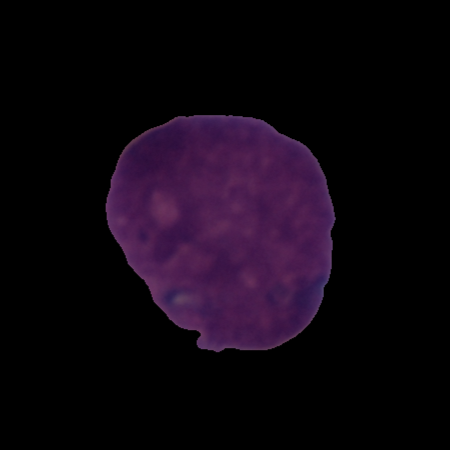
Label: cancer